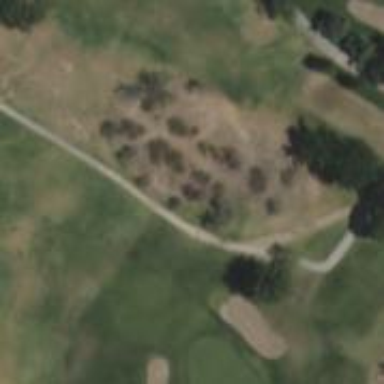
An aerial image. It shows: Heath area marked as out of bounds for golf.